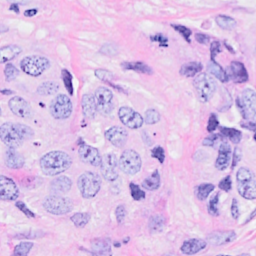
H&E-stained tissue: Breast